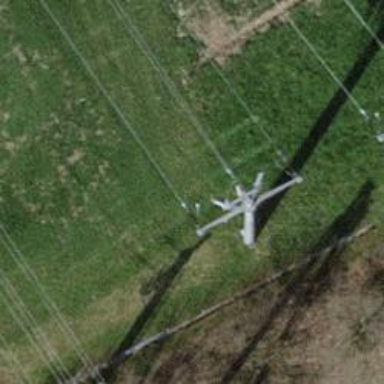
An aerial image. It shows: Three cables of power line.